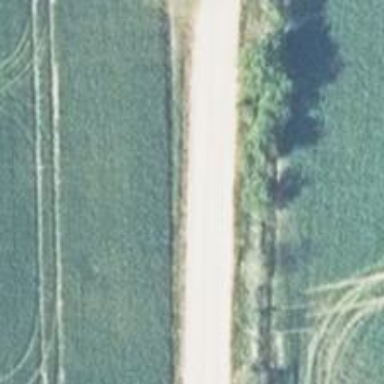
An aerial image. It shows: Service road with compacted surface.